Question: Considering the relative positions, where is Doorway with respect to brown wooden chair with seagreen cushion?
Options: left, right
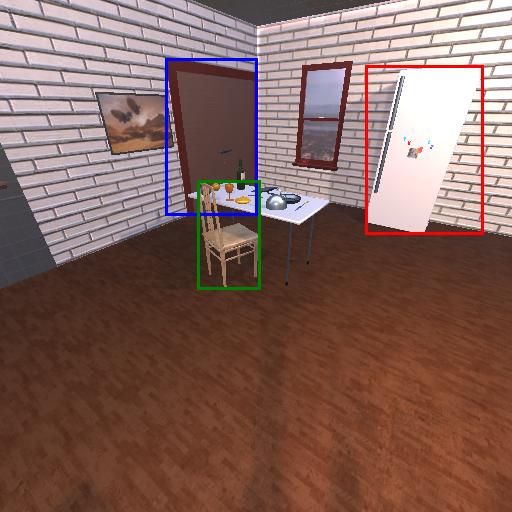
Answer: left